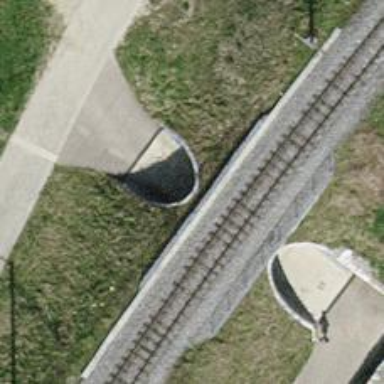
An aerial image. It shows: Track road with grade 1 track type that goes through tunnel.